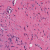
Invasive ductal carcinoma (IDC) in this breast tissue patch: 0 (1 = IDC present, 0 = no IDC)